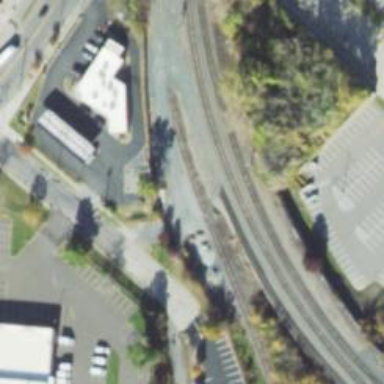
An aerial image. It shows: Railway signal.